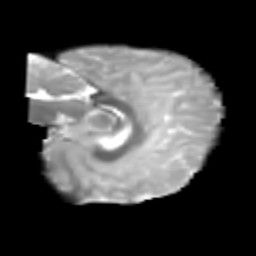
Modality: T2w
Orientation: sagittal
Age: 6
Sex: male
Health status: healthy